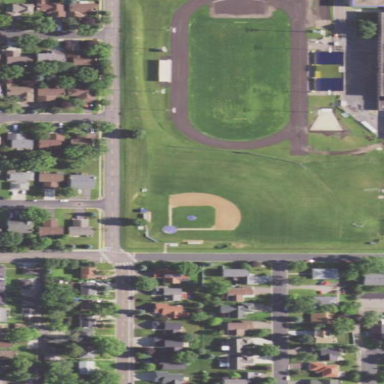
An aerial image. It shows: Baseball pitch for leisure land.